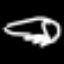
Label: frog